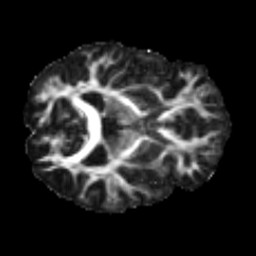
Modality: FA
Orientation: axial
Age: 35
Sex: male
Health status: healthy
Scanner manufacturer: siemens
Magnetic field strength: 3 T
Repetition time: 3.6 s
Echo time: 0.092 s